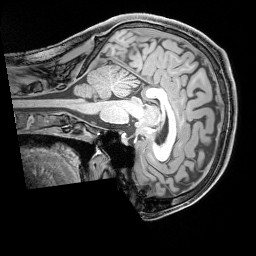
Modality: T1w
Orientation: sagittal
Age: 26
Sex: male
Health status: healthy
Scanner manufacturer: siemens
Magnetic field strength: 3 T
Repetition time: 1.65 s
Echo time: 0.00182 s